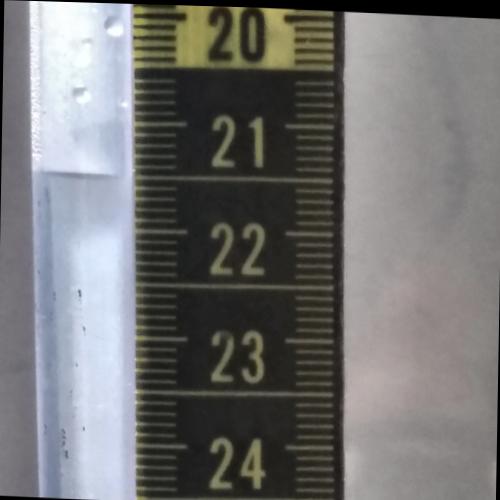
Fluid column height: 21.5 cm